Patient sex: F
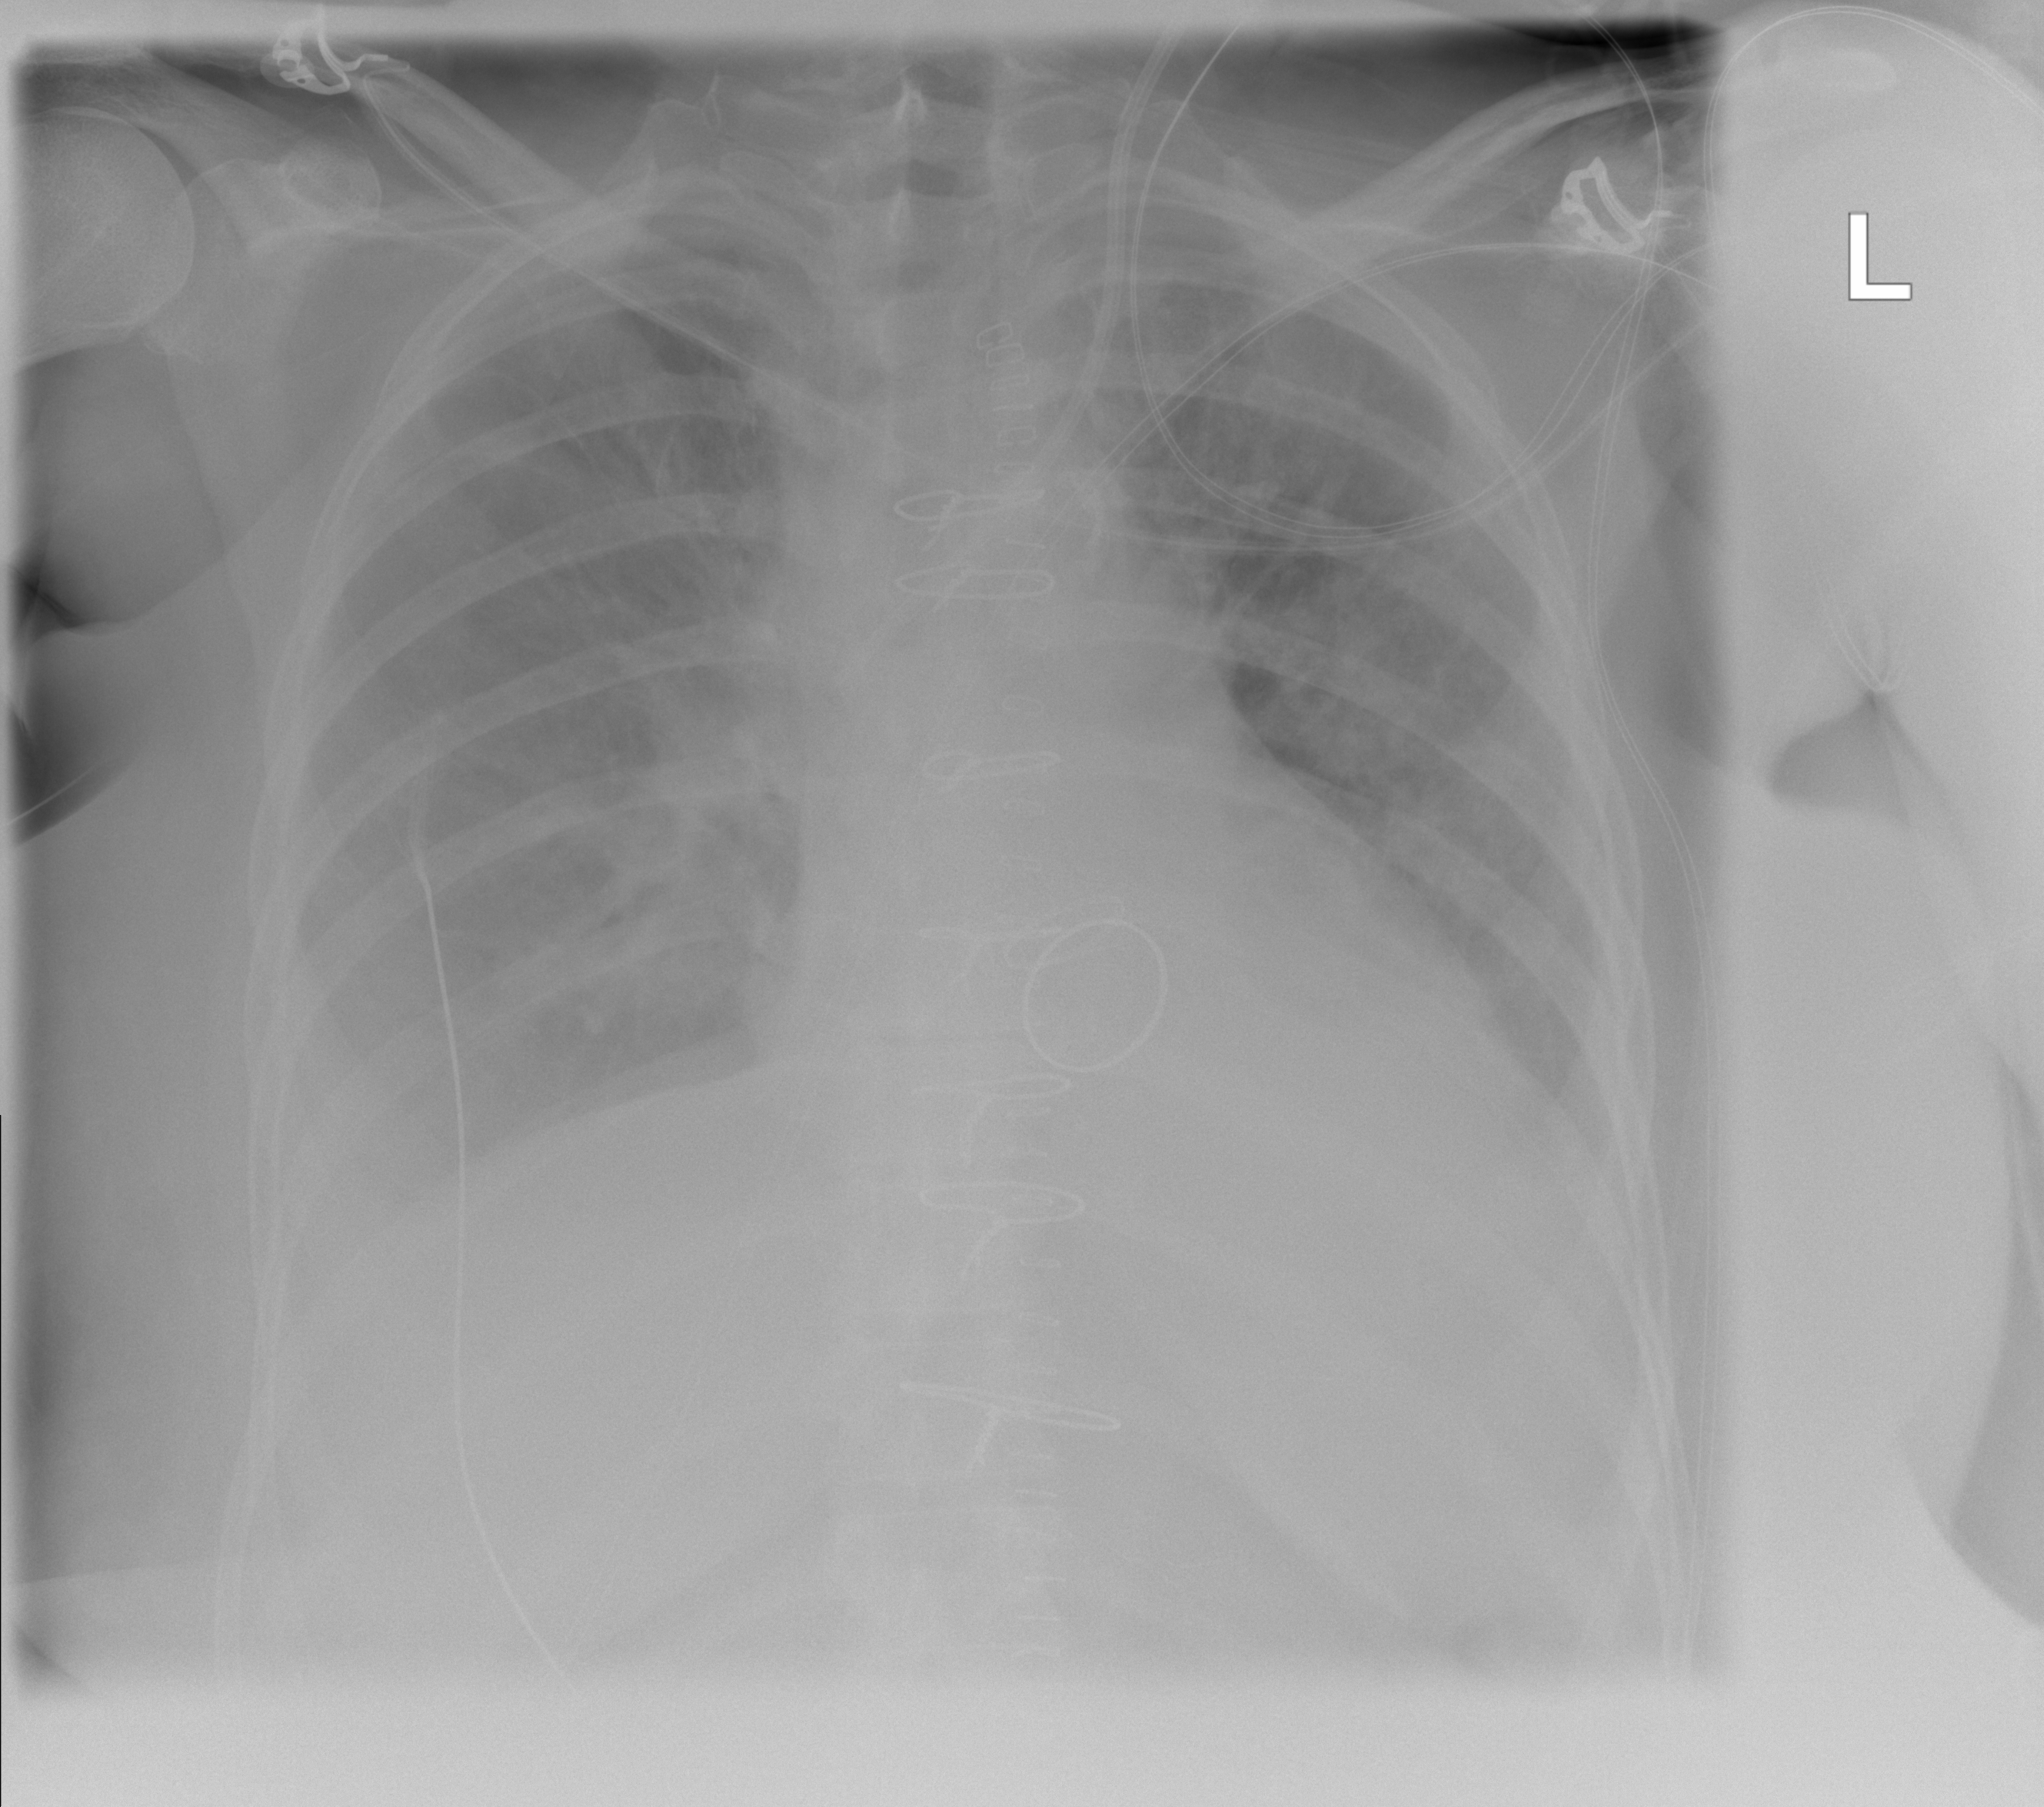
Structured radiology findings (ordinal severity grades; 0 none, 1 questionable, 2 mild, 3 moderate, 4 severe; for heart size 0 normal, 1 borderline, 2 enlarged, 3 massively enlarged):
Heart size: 1
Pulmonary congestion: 2
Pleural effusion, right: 3
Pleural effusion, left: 1
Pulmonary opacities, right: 0
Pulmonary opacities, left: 0
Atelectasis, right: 0
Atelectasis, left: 0